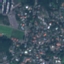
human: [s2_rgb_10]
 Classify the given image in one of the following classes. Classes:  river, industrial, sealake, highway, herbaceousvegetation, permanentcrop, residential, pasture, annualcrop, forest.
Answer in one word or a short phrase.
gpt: Residential